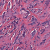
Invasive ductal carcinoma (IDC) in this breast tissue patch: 1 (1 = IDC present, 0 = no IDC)